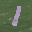
Label: 1